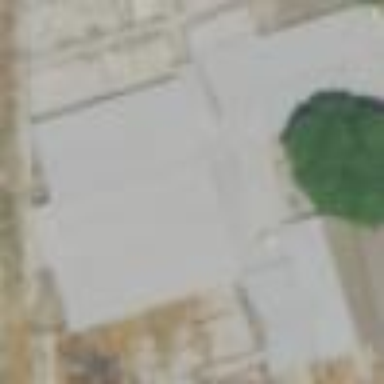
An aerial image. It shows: Commercial building housing veterinary clinic.